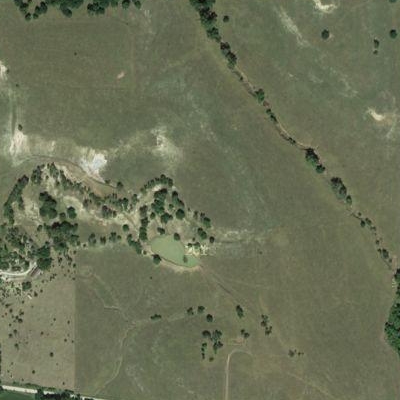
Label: Grass